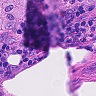
Metastatic tissue present: no